Interaction volume radius: 10 \u00c5
Interaction volume height: 10 \u00c5
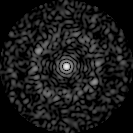
Disorder parameter: 0.8564